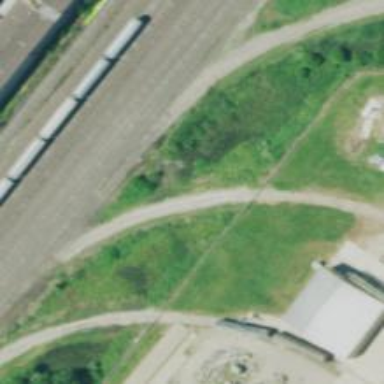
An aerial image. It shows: Railway spur service.